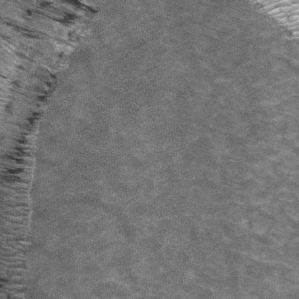
Label: frost